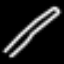
Label: pencil